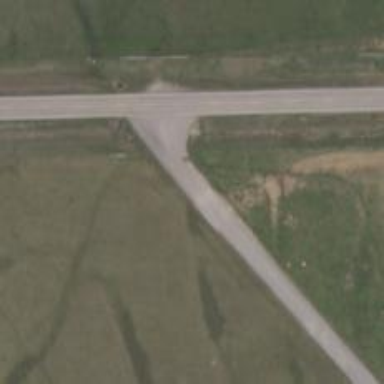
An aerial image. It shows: Stop road.